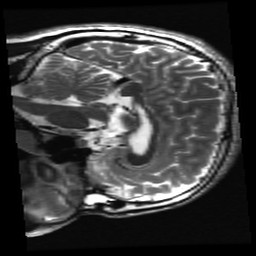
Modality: T2w
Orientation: sagittal
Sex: male
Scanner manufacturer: ge
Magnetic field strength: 3 T
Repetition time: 5 s
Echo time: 0.1012 s